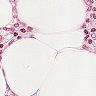
Metastatic tissue present: no